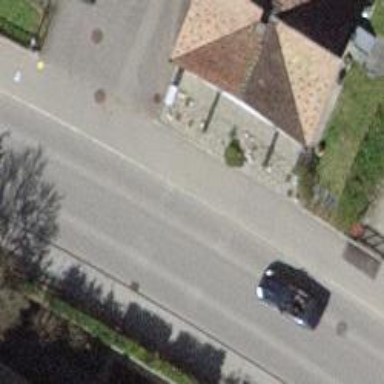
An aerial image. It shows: Tertiary road with asphalt surface and separate sidewalk.